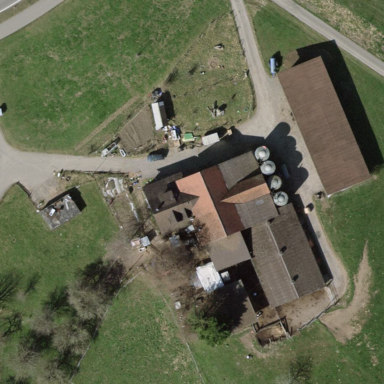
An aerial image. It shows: Farmyard area.